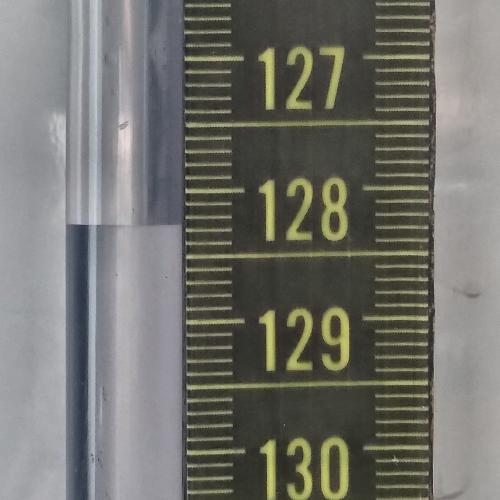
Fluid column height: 128.3 cm